Question: I just started with OpenGL tessellation and have run into a bit a trouble. I am tessellating series of patches formed by one vertex each. These vertices/patches are structured in a gridlike fashion to later form a terrain generated by Perlin Noise.
The problem I have run into is that starting from the second patch, and every 5 patch after that, sometimes have a lot of tessellation (not the way i configured) but most of the time it doesn't get tessellated at all.
### Like so:

The two white circles mark the highly/over tessellated patches. Also note the pattern of untessellated patches.
The strange thing is that it works on my Surface Pro 2 (Intel HD4400 graphics) but bugs on my main desktop computer (AMD HD6950 graphics). Is it possible the hardware is bad?
### The patches are generated with the code:
'''
vec4* patches = new vec4[m_patchesWidth * m_patchesDepth];
int c = 0;
for (unsigned int z = 0; z < m_patchesDepth; ++z) {
for (unsigned int x = 0; x < m_patchesWidth; ++x) {
patches[c] = vec4(x * 1.5f, 0, z * 1.5f, 1.0f);
c++;
}
}
m_fxTerrain->Apply();
glGenBuffers(1, &m_planePatches);
glBindBuffer(GL_ARRAY_BUFFER, m_planePatches);
glBufferData(GL_ARRAY_BUFFER, m_patchesWidth * m_patchesDepth * sizeof(vec4), patches, GL_STATIC_DRAW);
GLuint loc = m_fxTerrain->GetAttrib("posIn");
glEnableVertexAttribArray(loc);
glVertexAttribPointer(0, 4, GL_FLOAT, GL_FALSE, sizeof(vec4), nullptr);
delete(patches);
'''
### And drawn with:
'''
glPatchParameteri(GL_PATCH_VERTICES, 1);
glBindVertexArray(patches);
glPolygonMode(GL_FRONT_AND_BACK, GL_LINE);
glDrawArrays(GL_PATCHES, 0, nrOfPatches);
'''
### Vertex Shader:
'''
#version 430 core
in vec4 posIn;
out gl_PerVertex {
vec4 gl_Position;
};
void main() {
gl_Position = posIn;
}
'''
### Control shader:
'''
#version 430
#extension GL_ARB_tessellation_shader : enable
layout (vertices = 1) out;
uniform float OuterTessFactor;
uniform float InnerTessFactor;
out gl_PerVertex {
vec4 gl_Position;
} gl_out[];
void main() {
if (gl_InvocationID == 0) {
gl_TessLevelOuter[0] = OuterTessFactor;
gl_TessLevelOuter[1] = OuterTessFactor;
gl_TessLevelOuter[2] = OuterTessFactor;
gl_TessLevelOuter[3] = OuterTessFactor;
gl_TessLevelInner[0] = InnerTessFactor;
gl_TessLevelInner[1] = InnerTessFactor;
}
gl_out[gl_InvocationID].gl_Position = gl_in[gl_InvocationID].gl_Position;
}
'''
### Evaluation shader:
'''
#version 430
#extension GL_ARB_tessellation_shader : enable
layout (quads, equal_spacing, ccw) in;
uniform mat4 ProjView;
uniform sampler2D PerlinNoise;
out vec3 PosW;
out vec3 Normal;
out vec4 ColorFrag;
out gl_PerVertex {
vec4 gl_Position;
};
void main() {
vec4 pos = gl_in[0].gl_Position;
pos.xz += gl_TessCoord.xy;
pos.y = texture2D(PerlinNoise, pos.xz / vec2(8, 8)).x * 10.0f - 10.0f;
Normal = vec3(0, 1, 0);
gl_Position = ProjView * pos;
PosW = pos.xyz;
ColorFrag = vec4(pos.x / 64.0f, 0.0f, pos.z / 64.0f, 1.0f);
}
'''
### Fragment shader:
'''
#version 430 core
in vec3 PosW;
in vec3 Normal;
in vec4 ColorFrag;
in vec4 PosH;
out vec3 FragColor;
out vec3 FragNormal;
void main() {
FragNormal = Normal;
FragColor = ColorFrag.xyz;
}
'''
I have tried to hardcode the different tessellation levels but that did not help. I recently started out with OpenGL so please let me know if i am doing something stupid.
So does anyone have any idea what could be causing this "flickering" of certain patches?
I had a friend run the project and he got the same pattern of flickering tessellation but the failing patches were not drawn at all except when being overly tessellated. He has the same graphics card as I do (AMD HD6950).
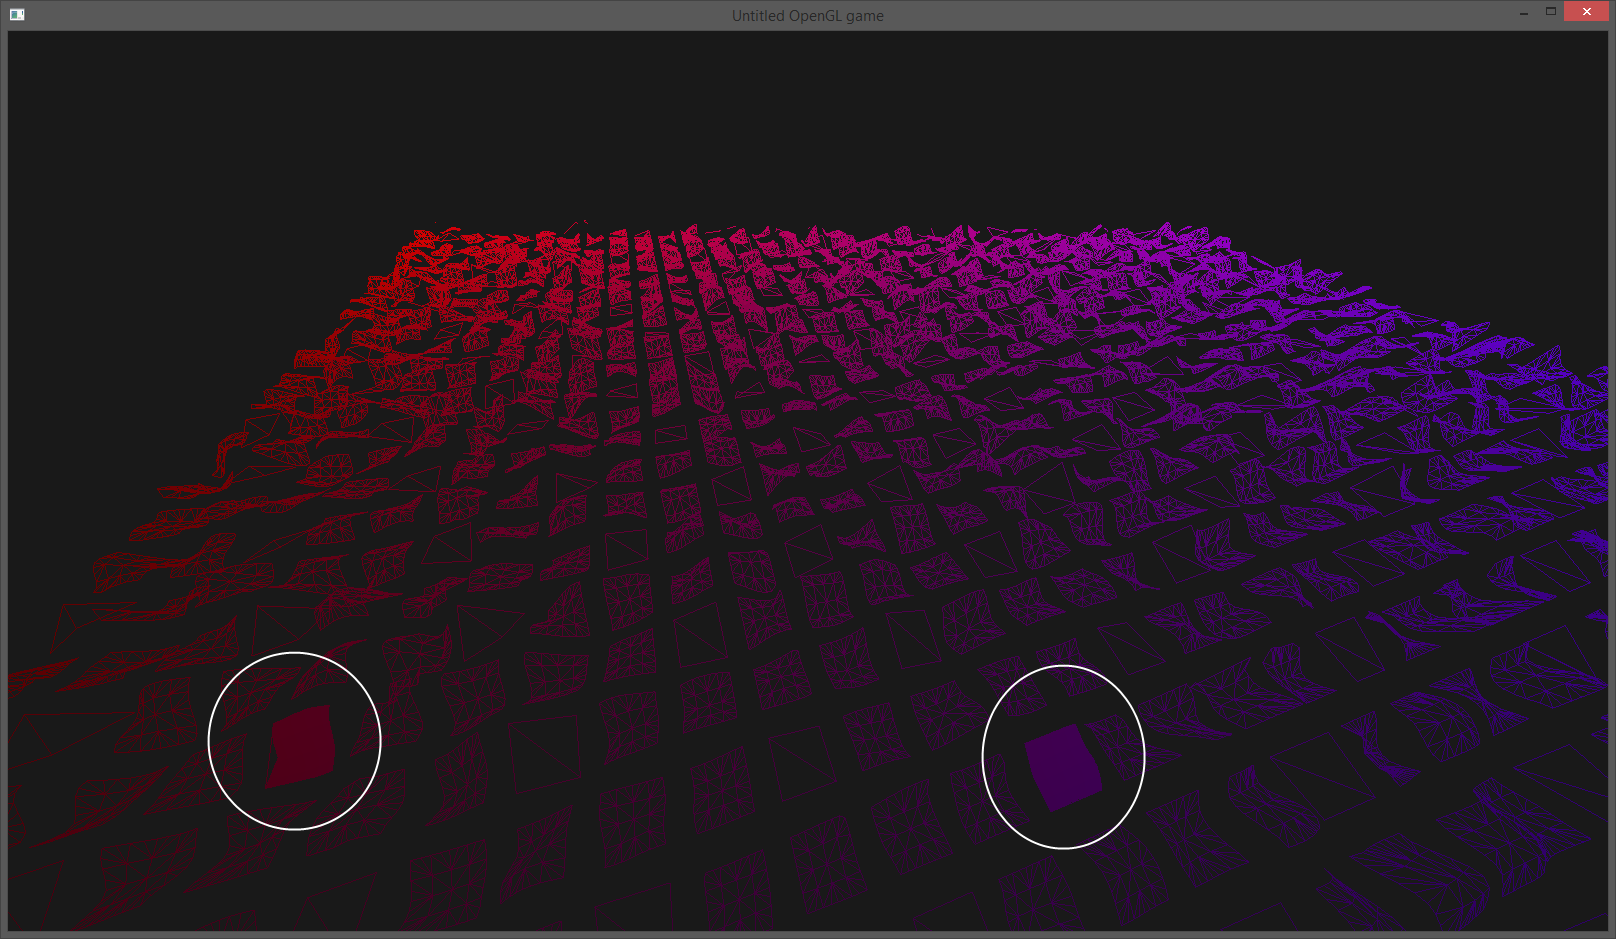
Answer: You should use triangle/quad tessellation, in which each patch has 3 or 4 vertices. As I can see, you use quads (I use them too). In that case, you can set it like this:
'''
glPatchParameteri(GL_PATCH_VERTICES,4);
glBindVertexArray(VertexArray);
'''
(TIP: use drawelements for your terrain, much better performance for 2D-displacement based mesh.)
In the control shader, use
'''
layout (vertices = 4) out;
'''
since your patch has 4 control points. The ordering is still important (CCW/CW).
Personally I don't like to use built-in variables, so for the vertex shader you can send your vertex data to the tesscontrol like this:
'''
layout (location = 0) out vec3 outPos;
....
outPos.xz = grid.xy;
outPos.y = noise(outPos.xz);
'''
Tess control:
'''
layout (location = 0) in vec3 inPos[]; //outPos (location = 0) from vertex shader
//'collects' the 4 control points to an array in the order they're sended
layout (location = 0) out vec3 outPos[]; //send the c.points to the ev. shader
...
gl_TessLevelOuter[0] = outt[0];
gl_TessLevelOuter[1] = outt[1];
gl_TessLevelOuter[2] = outt[2];
gl_TessLevelOuter[3] = outt[3];
gl_TessLevelInner[0] = inn[0];
gl_TessLevelInner[1] = inn[1];
outPos[ID] = inPos[ID];//gl_invocationID = ID
'''
Note that both in and out vertex data is an array.
The tessev is simple:
'''
layout (location = 0) in vec3 inPos[]; //the 4 control points
layout (location = 0) out vec3 outPos; //this is no longer array, next is the fragment shader
...
//edit: do not forgot to add the next line
layout (quads) in;
vec3 interpolate3D(vec3 v0, vec3 v1, vec3 v2, vec3 v3) //linear interpolation for x,y,z coords on the quad
{
return mix(mix(v0,v1,gl_TessCoord.x),mix(v3,v2,gl_TessCoord.x),gl_TessCoord.y);
};
...main{...
outPos = interpolate3D(inPos[0],inPos[1],inPos[2],inPos[3]); //the four control points of the quad. Every other point is linearly interpolated between them according to the TessCoord.
gl_Position = mvp * vec4(outPos,1.0f);
'''
A good representation of the quad domain: <URL>.
I think the problem is with your one-vertex patch. I cannot imagine how a one vertex path can be divided into triangles, I don't know how it works on another hardware. The tessellation is for divide primitives into other simple primitives, to triangles in case of OGL, since it can be handled by a GPU easily (3 points always lie in a plane). So, the minimum number of patch vertices should be 3, for a triangle. I like quads, because it simplier to index, and the memory cost is less. It will be divided into triangles too during tessellation. <URL>
Also, there is another type, the isoline tessellation. (check out the links, the second is pretty good.)
All in all, try it with quads or triangles, and set the control vertices to 4 (or 3). My (pretty complex) terrain shader is here with frustum culling, tessellation shader culling for a geoclipmap based terrain. Also, without tessellation it works with vertex morph in vertex shader. Maybe some part of this code will be useful. <URL>
A scene with tessellation at about 4 pixels/triangle runs at 75 FPS (with fraps) with runtime normal calculation and bicubic smoothing and other things. I'm using AMD HD 5750. It still could be much faster with better code and pre-baked normals:D. (runs at max 120 w/o normal calc.)
Oh, and you can only send the x and z coords if you displace the vertex in the shader. It will be faster too.

Lots of vertices.